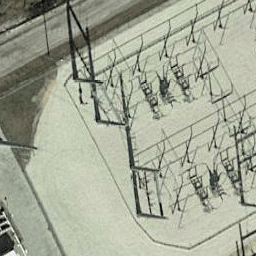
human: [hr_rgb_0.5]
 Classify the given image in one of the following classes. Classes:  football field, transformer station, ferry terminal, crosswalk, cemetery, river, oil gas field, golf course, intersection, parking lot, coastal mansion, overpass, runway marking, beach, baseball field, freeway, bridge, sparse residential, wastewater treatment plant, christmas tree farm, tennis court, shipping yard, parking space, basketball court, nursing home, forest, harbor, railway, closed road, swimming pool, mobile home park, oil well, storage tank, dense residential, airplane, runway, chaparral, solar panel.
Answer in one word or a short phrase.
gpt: transformer station